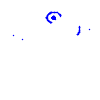
Particle: electron